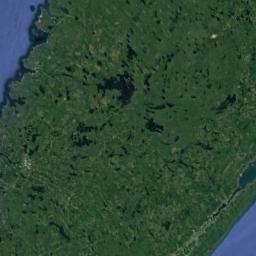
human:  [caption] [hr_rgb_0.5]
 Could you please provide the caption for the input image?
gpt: The surface of the lake in a wetland is covered with a large dense dark green and light green mixed plants .

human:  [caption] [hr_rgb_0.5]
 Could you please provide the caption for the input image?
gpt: There are a few lakes and a meandering river in this wetland .

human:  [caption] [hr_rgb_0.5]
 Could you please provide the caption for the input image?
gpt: There are some different areas of water surrounded by wetlands .

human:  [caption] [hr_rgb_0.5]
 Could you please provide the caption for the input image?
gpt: The wetland consists of green plants and water .

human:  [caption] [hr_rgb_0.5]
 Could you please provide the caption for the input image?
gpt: There are many green areas on the wetland beside a blue sea .